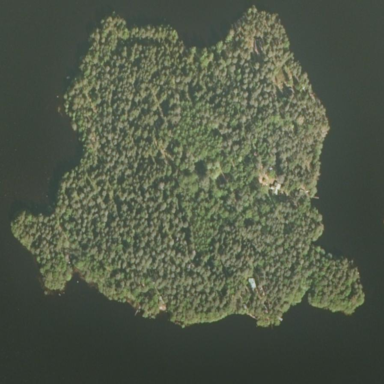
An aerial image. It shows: Island.